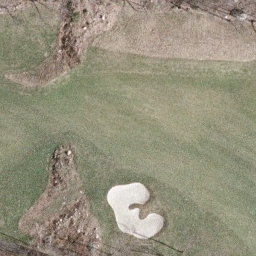
Label: golf course